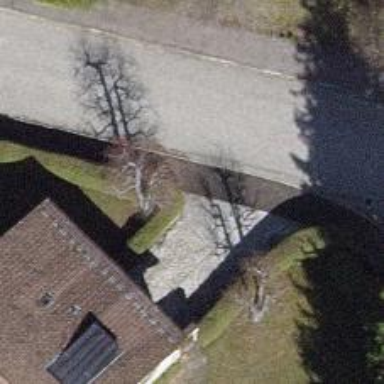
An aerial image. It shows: Hedge barrier.